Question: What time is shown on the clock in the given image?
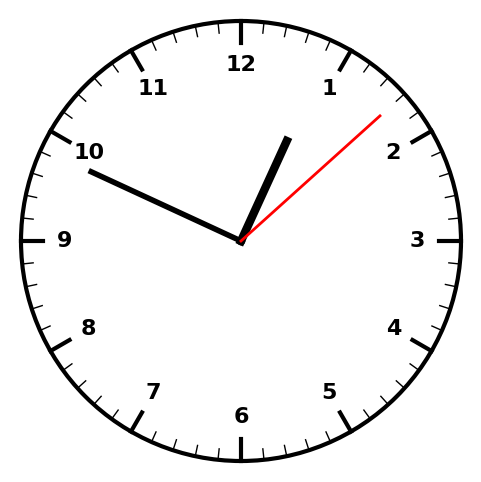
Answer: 12:49:08